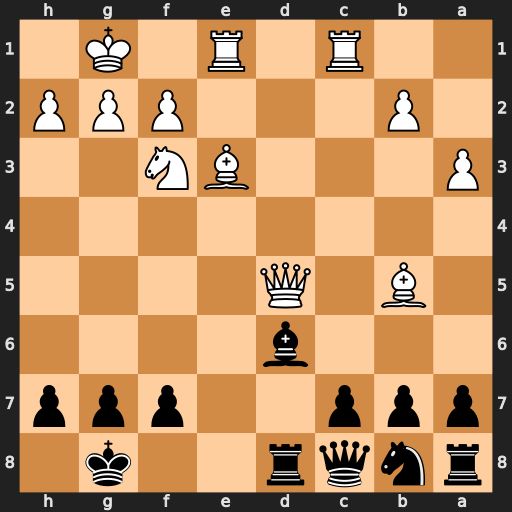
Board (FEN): rnqr2k1/ppp2ppp/3b4/1B1Q4/8/P3BN2/1P3PPP/2R1R1K1
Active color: b
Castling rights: -
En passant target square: -
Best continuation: Bxh2+ Kxh2 Rxd5